Interaction volume radius: 5 \u00c5
Interaction volume height: 15 \u00c5
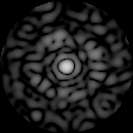
Disorder parameter: 0.8904